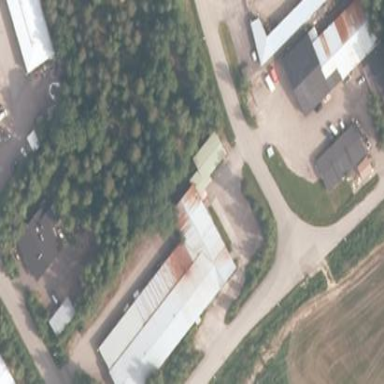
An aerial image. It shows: Commercial building.